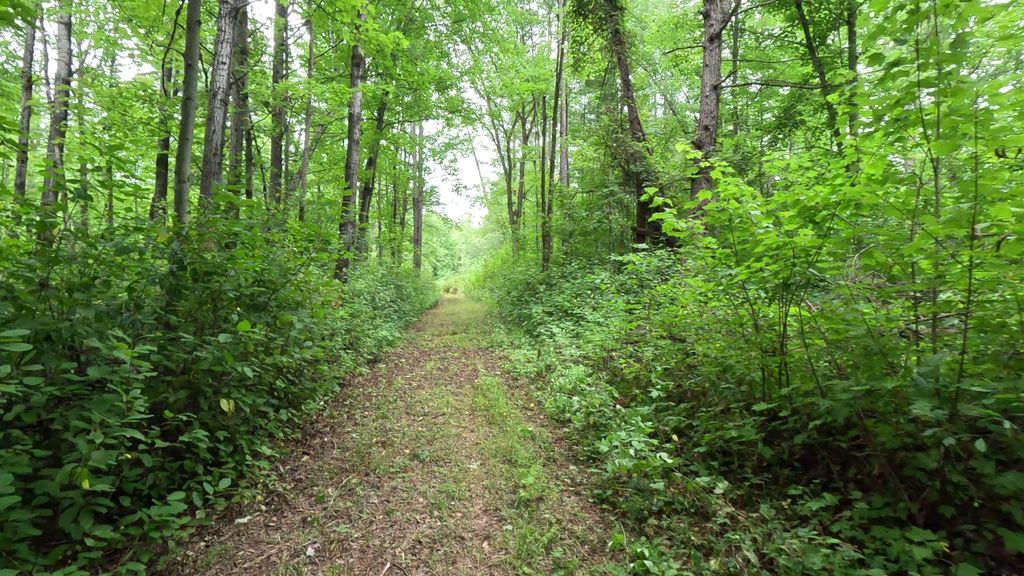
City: ottawa-gatineau